Question: I'm trying to send some values from one viewcontroller to another. (all embedded in NavigationController). I could make segue with normals viewcontrollers so in general I understand a segue idea. I've to do that in two different ways and got two different problems.
, segue does right but "two times". I mean after segue (which I want) there is another segue to same controller but without navigation controller and without data I would send. The "back" button on last viewcontroller is returning to AlmostViewController.
Here's code:
, Nothing happened,
> ErorCould not cast value of type 'RevisionApp.AlmostViewController'
(0x1055d58c0) to 'UINavigationController' (0x107669f18).
Here's code: <URL>
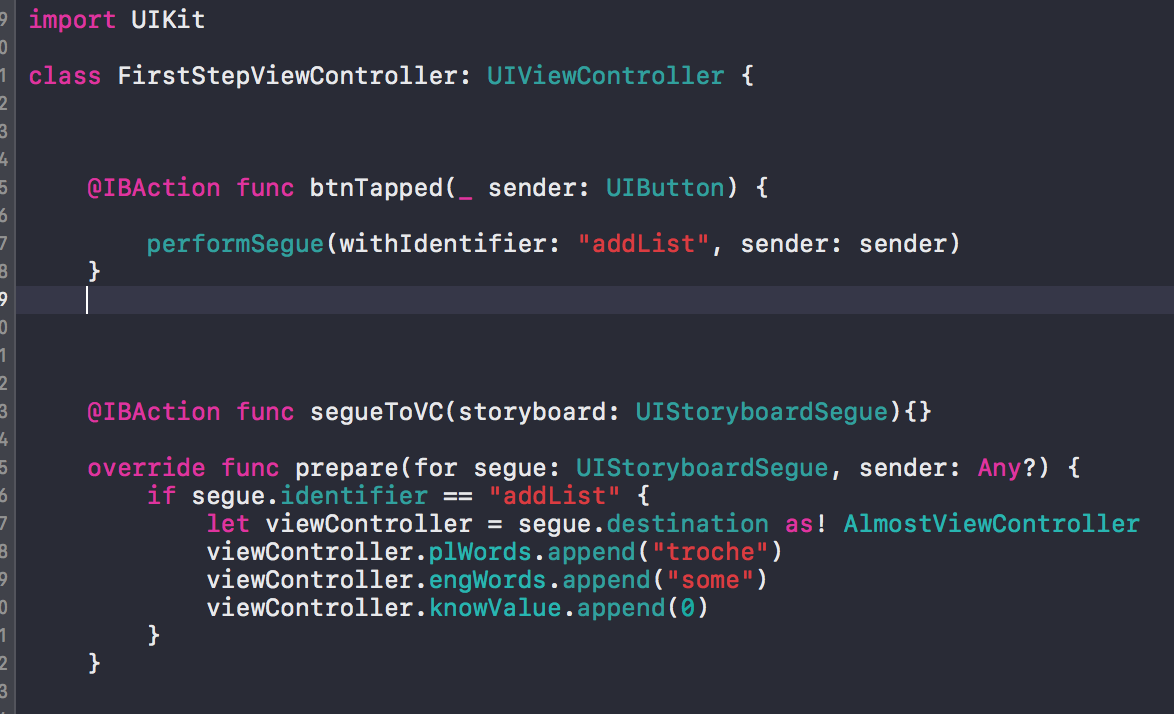
Answer: For the first Problem, When using embedded in navigation controller you have don't have to create action function when the button is tapped. Navigation controller does it for you. So things you need to do :
1. Disconnect the function btnTapped from the button using storyBoard.
2. Delete or comment the function btnTapped(You don't need it).